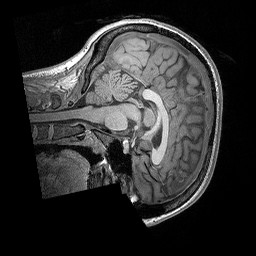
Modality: T1w
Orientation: sagittal
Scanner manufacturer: siemens
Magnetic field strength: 3 T
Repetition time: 2.3 s
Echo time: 0.00298 s